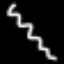
Label: squiggle